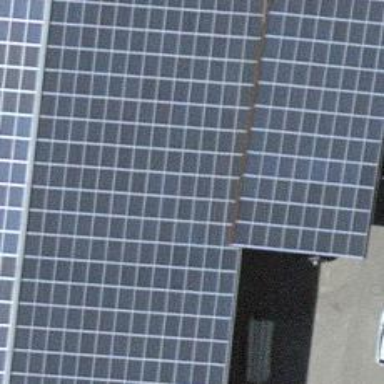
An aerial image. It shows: Solar power generator using photovoltaic method with solar photovoltaic panel types.